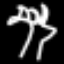
Label: palm tree